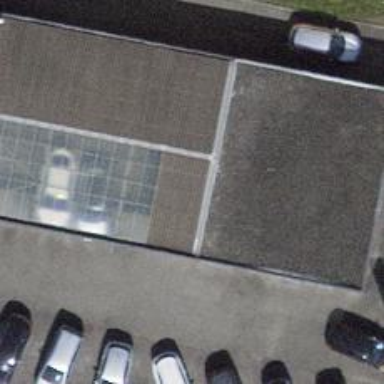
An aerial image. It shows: Car shop.